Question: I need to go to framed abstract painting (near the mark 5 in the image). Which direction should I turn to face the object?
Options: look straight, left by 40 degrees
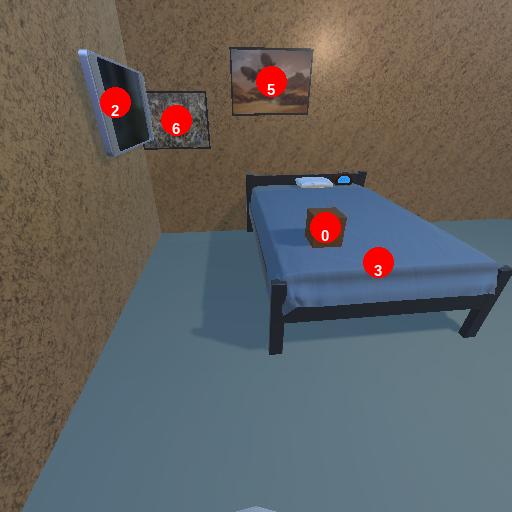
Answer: look straight